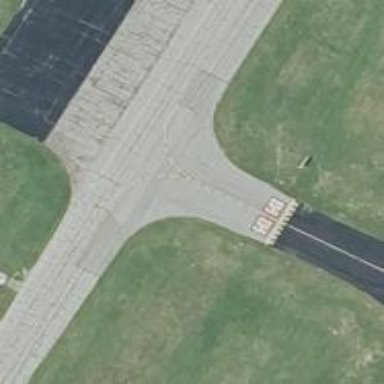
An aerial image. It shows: View of taxiway at the airport.